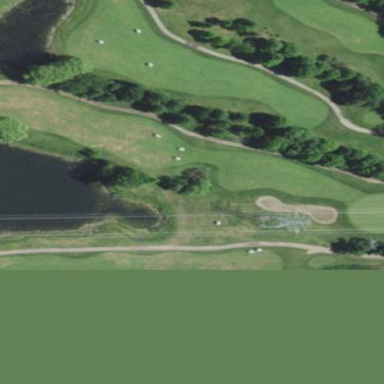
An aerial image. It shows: Grassy area designated as golf fairway.